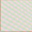
Piece: xx